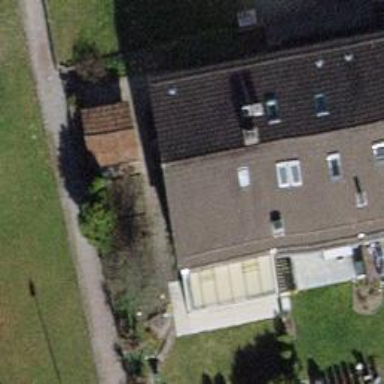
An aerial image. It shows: Building with tiled roof.